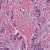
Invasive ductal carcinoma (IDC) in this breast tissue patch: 1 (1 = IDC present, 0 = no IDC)